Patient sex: M
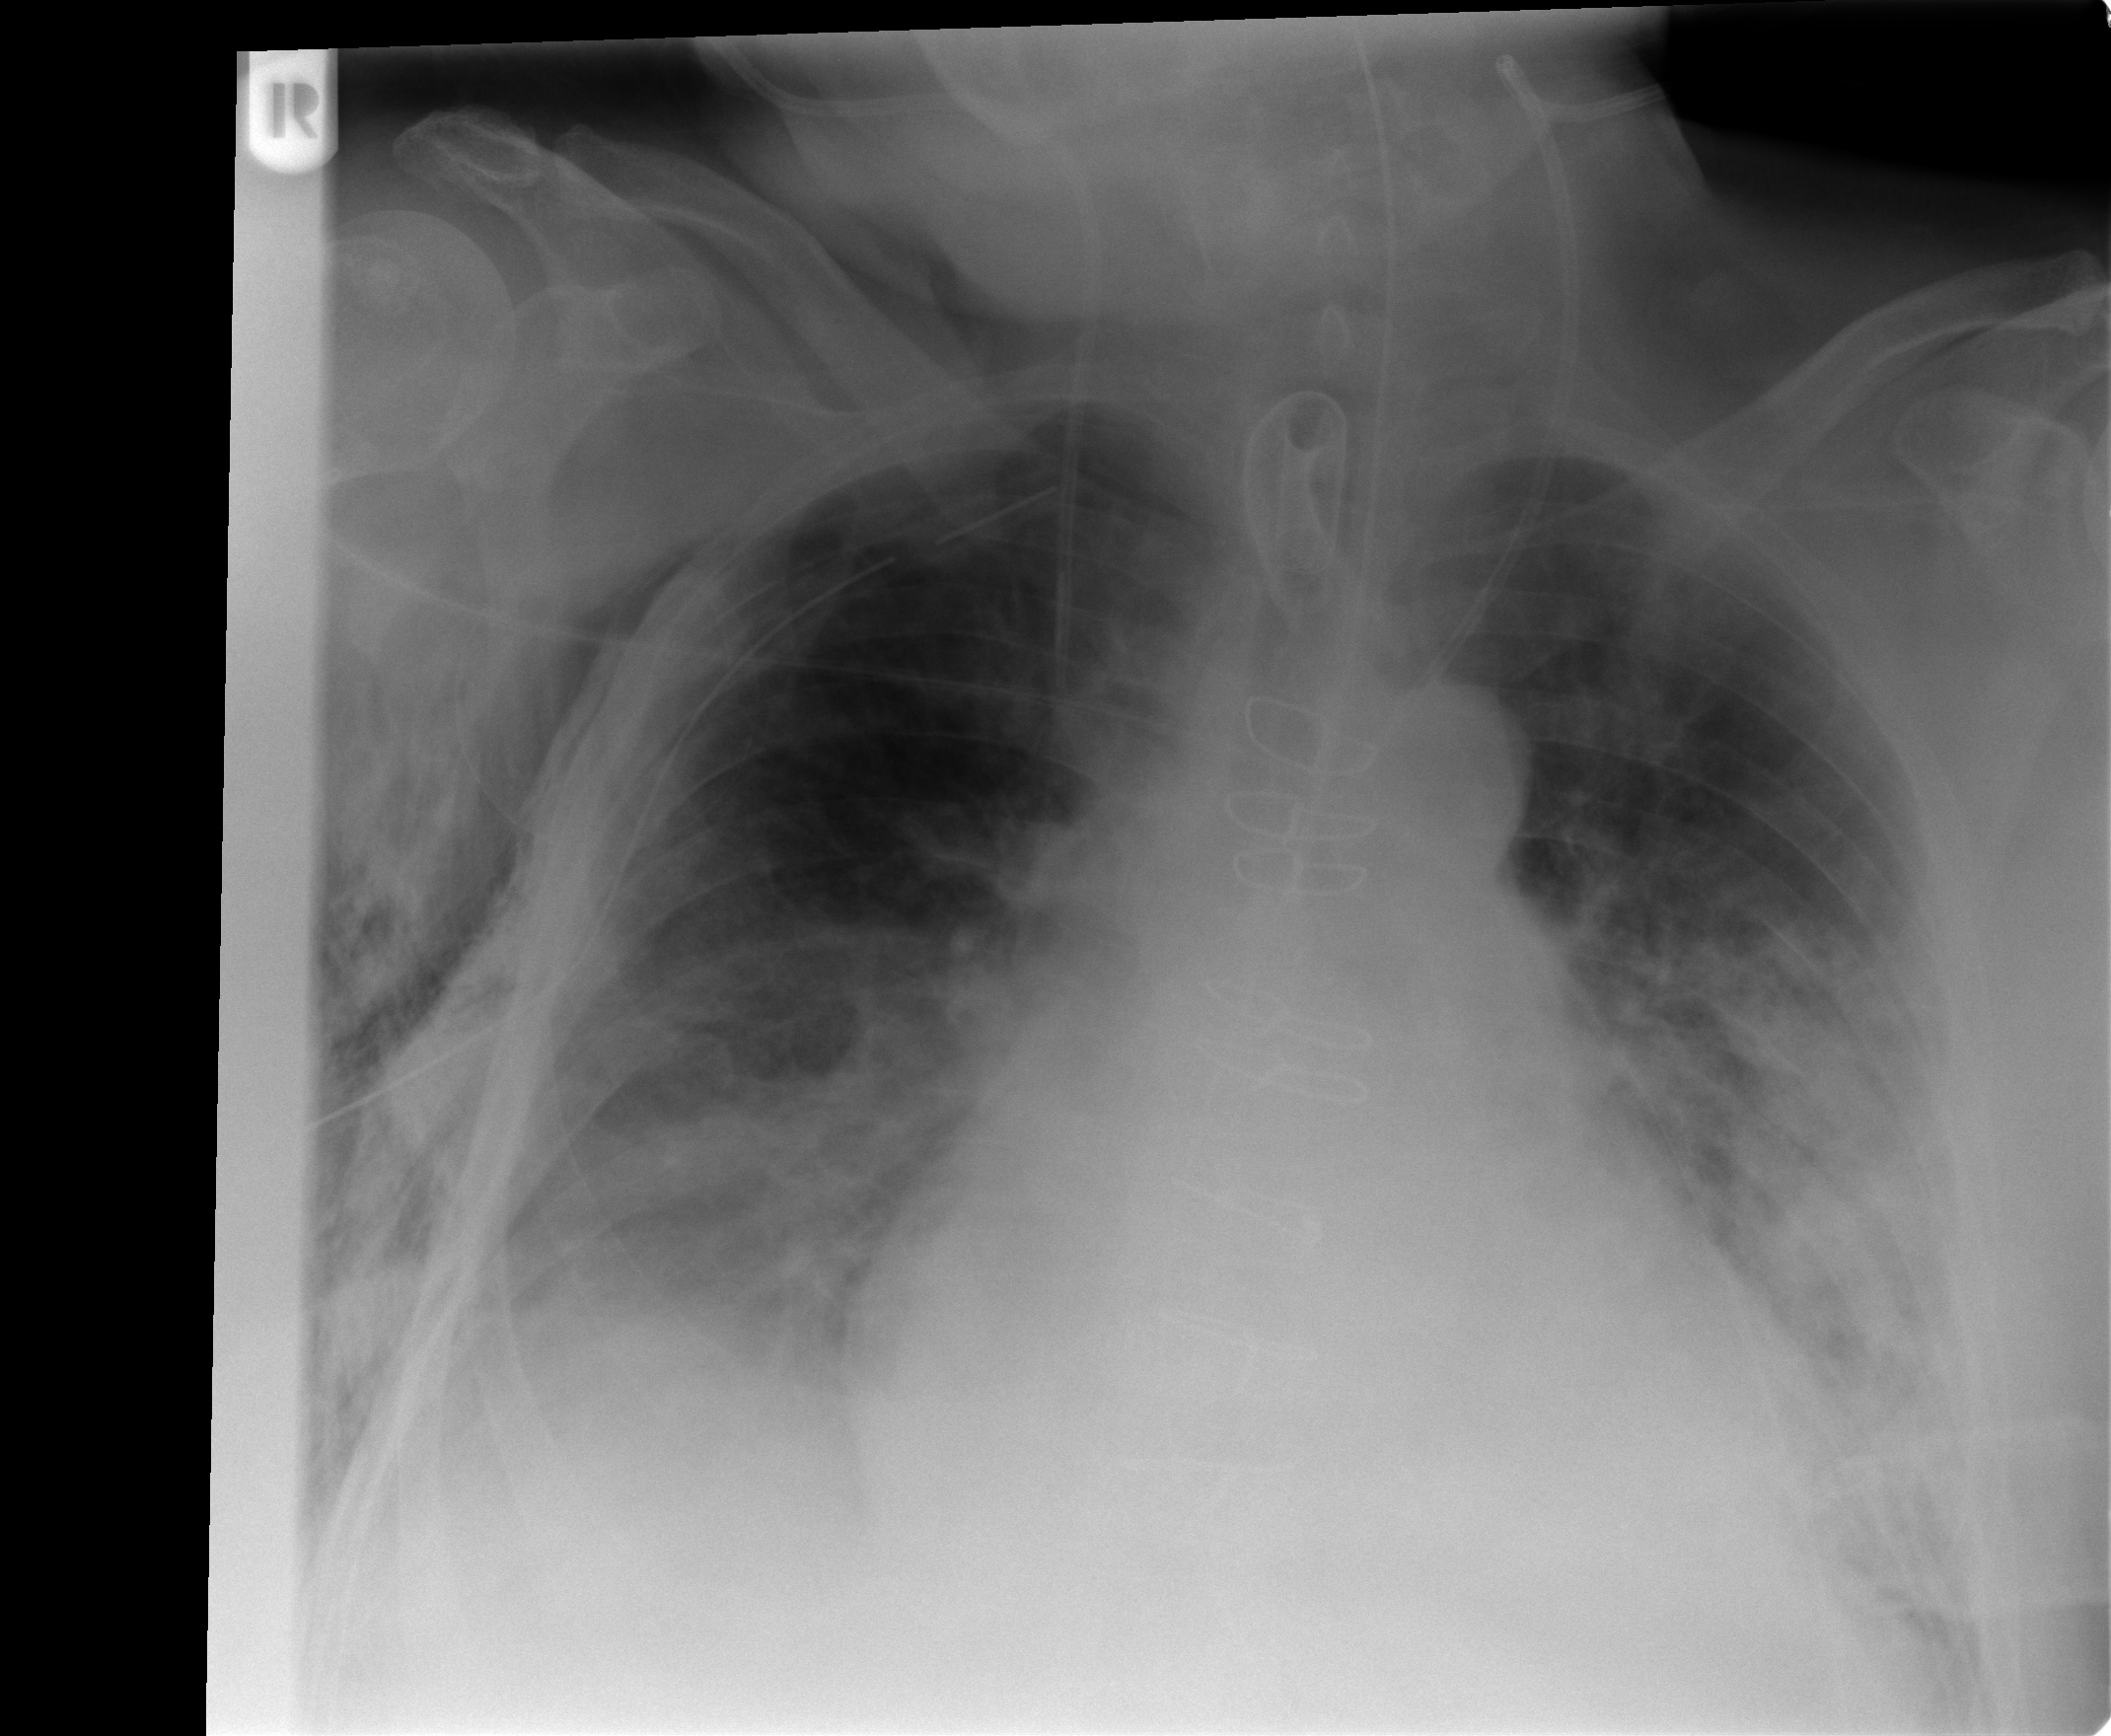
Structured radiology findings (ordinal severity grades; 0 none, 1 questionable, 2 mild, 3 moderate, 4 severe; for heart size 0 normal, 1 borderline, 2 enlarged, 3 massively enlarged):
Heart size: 2
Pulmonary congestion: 1
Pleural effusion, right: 1
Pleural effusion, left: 1
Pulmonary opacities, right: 2
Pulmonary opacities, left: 3
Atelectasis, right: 3
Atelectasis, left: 2